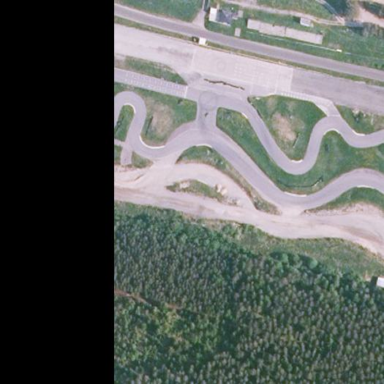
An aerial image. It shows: Karting raceway with asphalt surface.